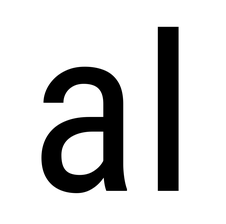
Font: Roboto_Condensed_Regular